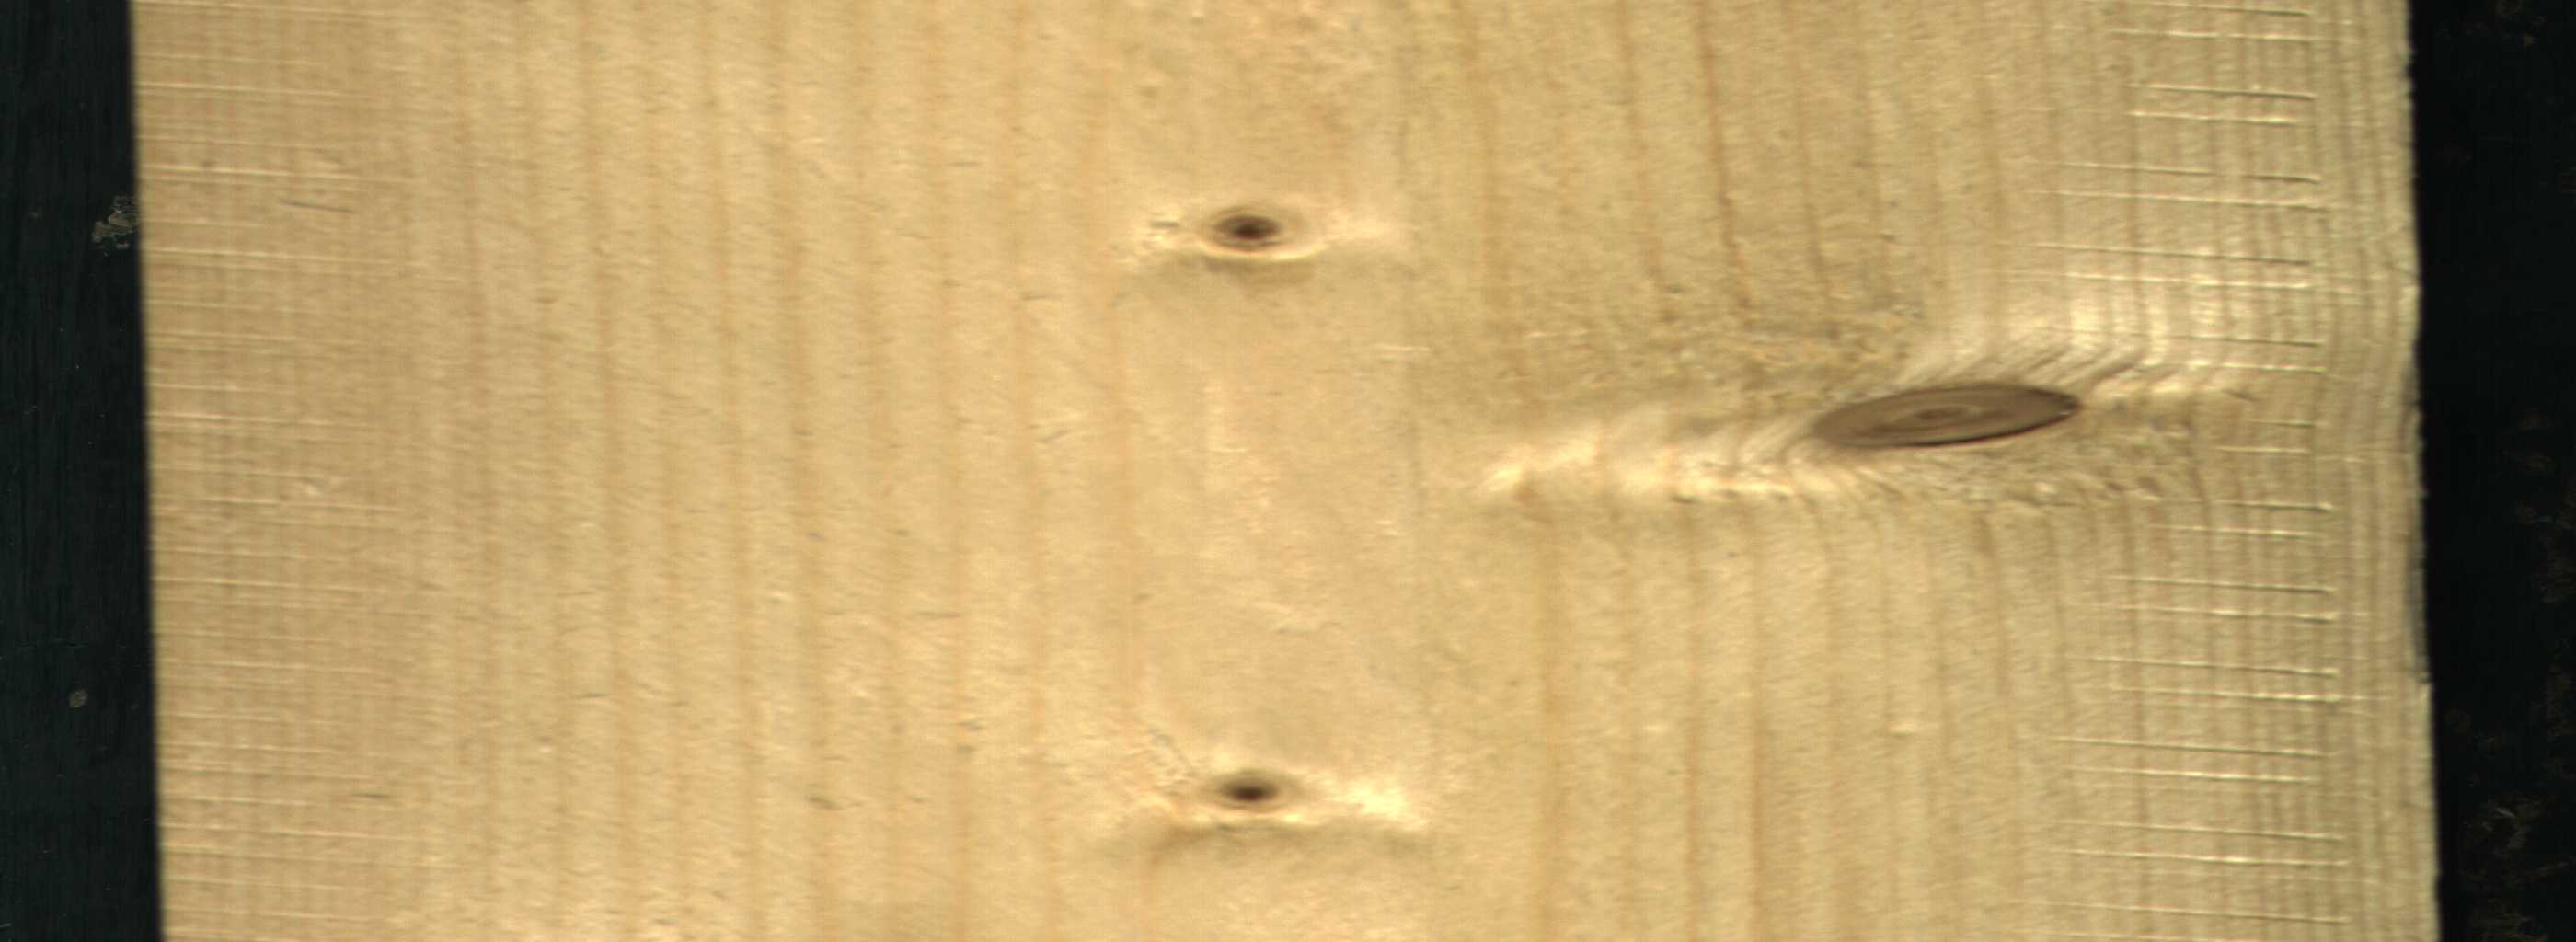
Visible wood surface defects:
Live_Knot
Live_Knot
Live_Knot